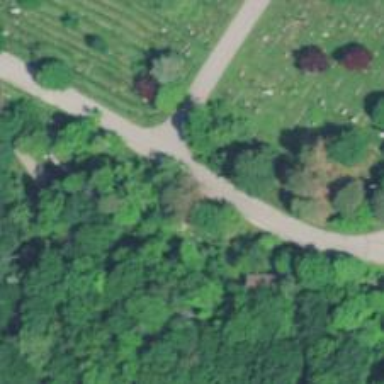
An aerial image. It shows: Historic memorial.